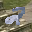
Label: 2